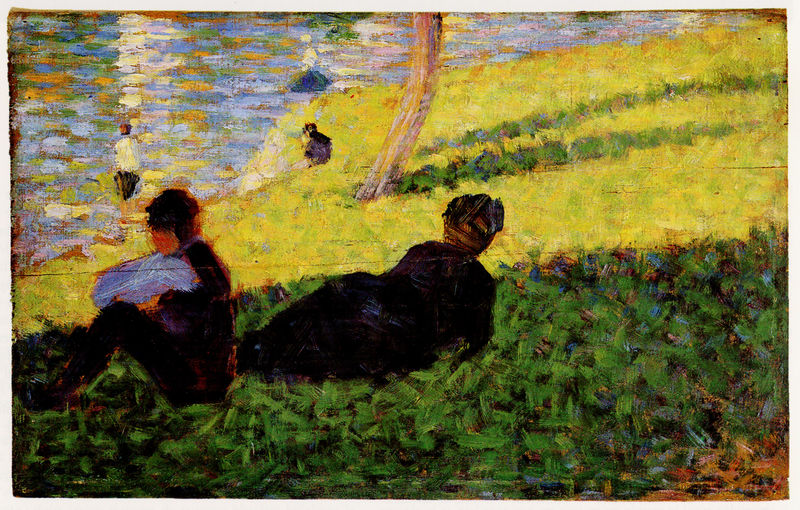
Titel: Homme assis, femme étendue
Künstler: Georges Pierre Seurat
Standort: Paris
Institution: Musée d'Orsay
Schlagwörter: baum, blau, dunkel, gruppe, körper, mann, schatten, vogel, wasser, weiß, baden, fluss, frauen, gelb, grün, impressionismus, landschaft, menschen, ocker, see, sitzen, ufer, braun, frankreich, frau, grau, haar, hell, hut, kleid, licht, orange, rücken, schwarz, gras, park, rot, tier, tiere, wiese, beige, expressionismus, gesichter, hemd, gesicht, mensch, schauen, baumstamm, spiegelung, stamm, pastos, sonne, sitzend, kind, paar, sommer, strand, wellen, ruhe, liegen, ruhen, umrisse, ente, man, pointilismus, warm, fläche, farbe, tag, violett, ausflug, enten, rast, rand, figuren, seine, reflexe, liegend, weste, punkte, schimmer, katze, liegende, macke, liebespaar, flimmern, seurat, signac, leigen, widerspiegeln, schwar, getupft, neoimpressionismus, farbstriche, george, pointilismuss, lagern, baumstmm